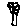
Label: tree